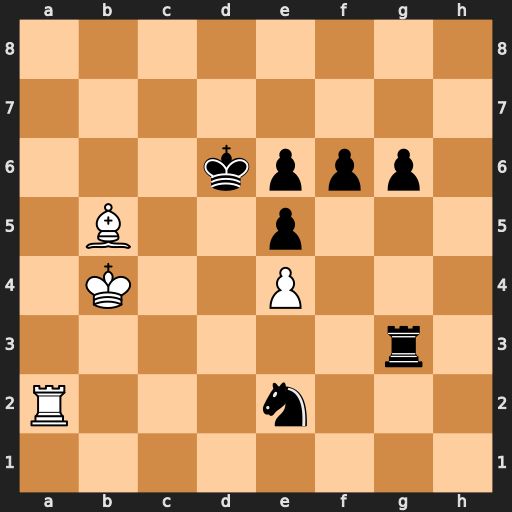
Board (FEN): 8/8/3kppp1/1B2p3/1K2P3/6r1/R3n3/8
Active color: w
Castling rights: -
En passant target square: -
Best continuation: Ra7 Rb3+ Kxb3